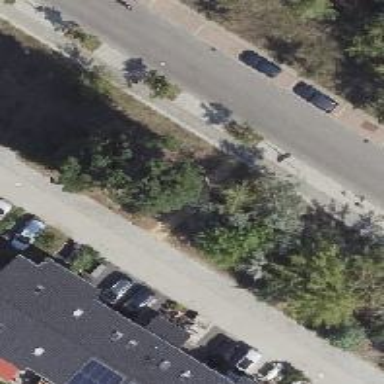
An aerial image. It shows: Footway with gravel surface.